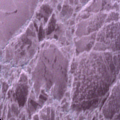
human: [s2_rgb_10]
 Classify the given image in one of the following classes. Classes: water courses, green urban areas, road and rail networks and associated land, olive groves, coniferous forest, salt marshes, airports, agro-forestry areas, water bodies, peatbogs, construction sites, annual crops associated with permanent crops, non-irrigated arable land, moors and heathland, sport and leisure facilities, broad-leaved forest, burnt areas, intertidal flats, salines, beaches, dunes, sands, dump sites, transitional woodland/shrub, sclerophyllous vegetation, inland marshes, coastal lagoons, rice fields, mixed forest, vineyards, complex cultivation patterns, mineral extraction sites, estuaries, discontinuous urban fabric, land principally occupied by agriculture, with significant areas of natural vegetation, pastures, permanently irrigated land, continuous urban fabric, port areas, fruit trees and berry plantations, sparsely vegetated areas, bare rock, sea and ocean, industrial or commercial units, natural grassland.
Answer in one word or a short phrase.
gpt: sea and ocean